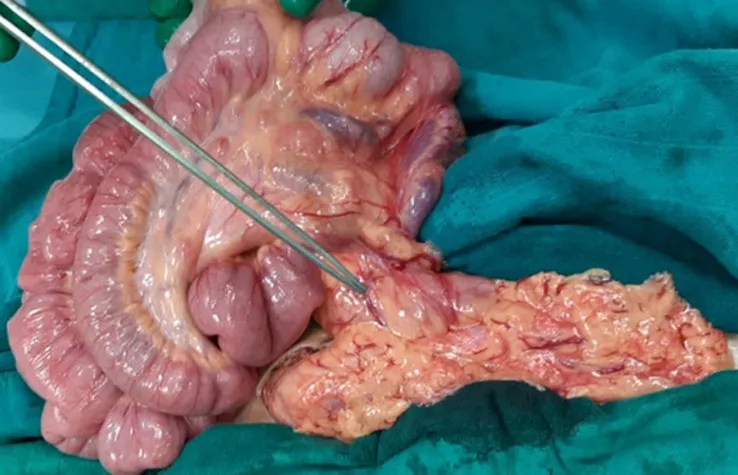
intraoperative image showing the intestinal and mesenteric volvulus.
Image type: medical_photograph (other_medical_photograph)